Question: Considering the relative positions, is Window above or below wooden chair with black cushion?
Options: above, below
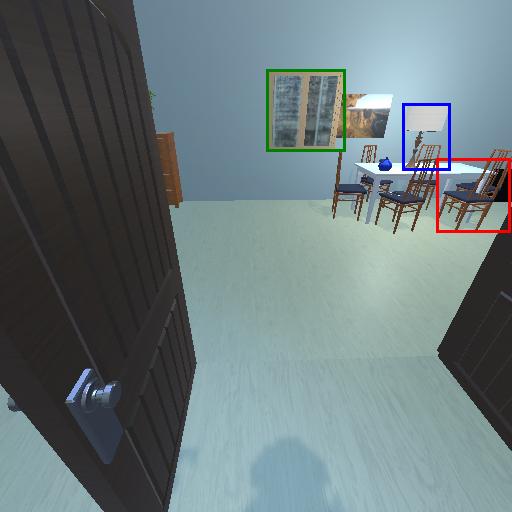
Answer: above